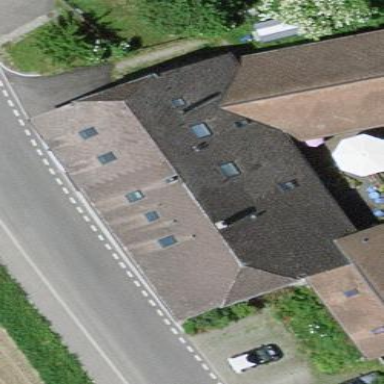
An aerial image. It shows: Residential building with half-hipped roof shape.